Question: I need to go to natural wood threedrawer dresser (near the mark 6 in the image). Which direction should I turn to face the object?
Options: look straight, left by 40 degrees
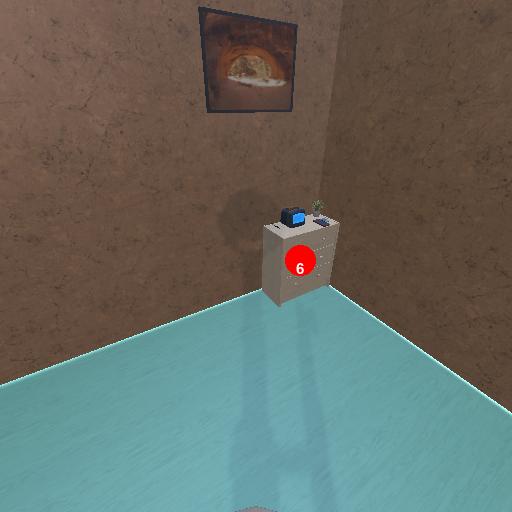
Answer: look straight